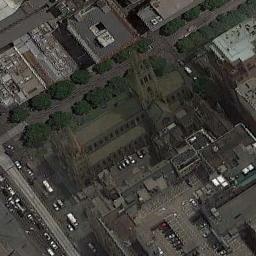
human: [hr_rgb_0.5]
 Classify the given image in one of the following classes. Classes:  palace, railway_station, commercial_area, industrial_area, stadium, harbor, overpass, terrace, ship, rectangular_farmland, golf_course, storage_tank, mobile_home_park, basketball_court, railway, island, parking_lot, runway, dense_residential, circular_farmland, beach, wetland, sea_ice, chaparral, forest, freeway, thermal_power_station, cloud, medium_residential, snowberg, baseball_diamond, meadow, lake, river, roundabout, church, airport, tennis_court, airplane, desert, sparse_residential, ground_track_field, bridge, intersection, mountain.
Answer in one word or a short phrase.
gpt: church